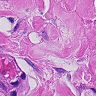
Metastatic tissue present: yes